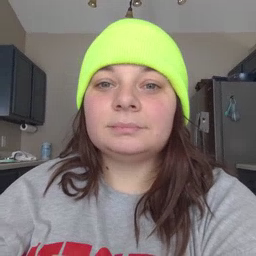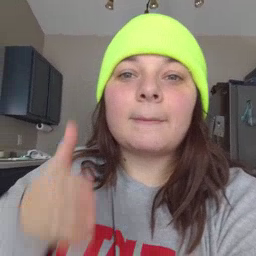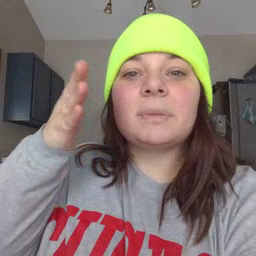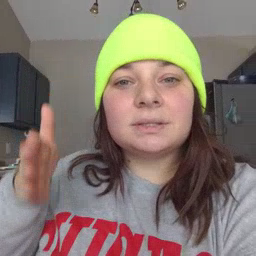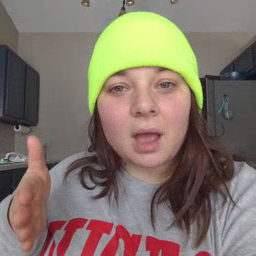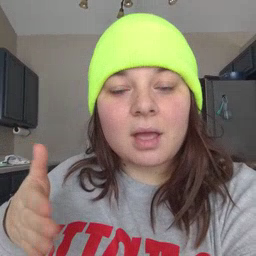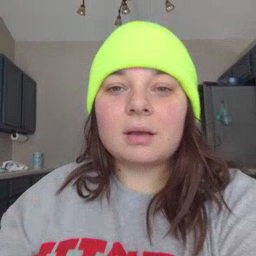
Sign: beside